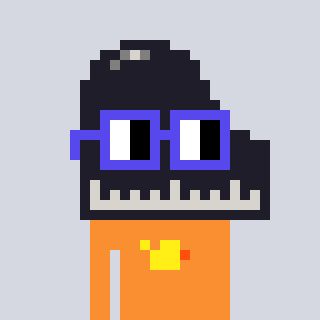
a pixel art character with square blue glasses, a piano-shaped head and a orange-colored body on a cool background